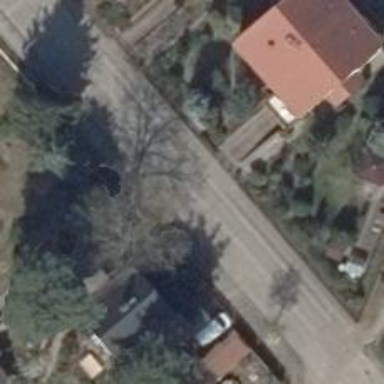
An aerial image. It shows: Residential road with concrete surface and sidewalks on both sides.